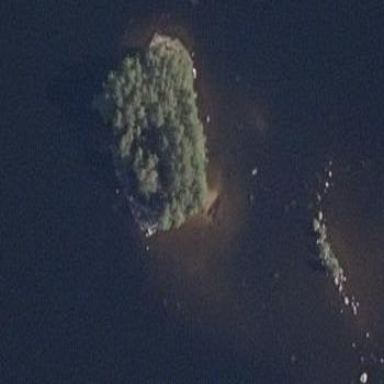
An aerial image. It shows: Island.